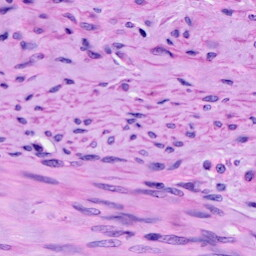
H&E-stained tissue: Cervix